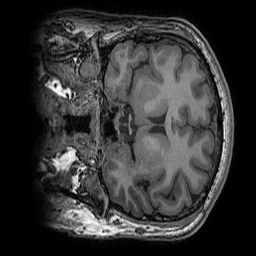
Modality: T1w
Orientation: coronal
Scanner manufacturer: ge
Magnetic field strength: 3 T
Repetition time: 0.008156 s
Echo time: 0.00318 s